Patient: sex M, age 57
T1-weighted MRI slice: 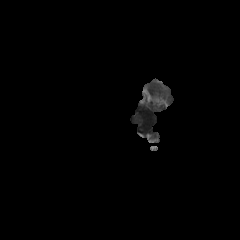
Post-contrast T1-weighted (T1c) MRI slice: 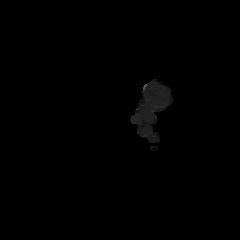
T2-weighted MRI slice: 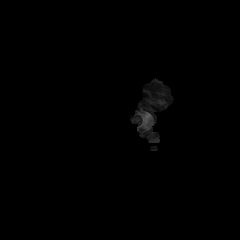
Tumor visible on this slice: no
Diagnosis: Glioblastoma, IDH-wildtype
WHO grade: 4